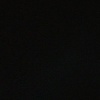
Label: space